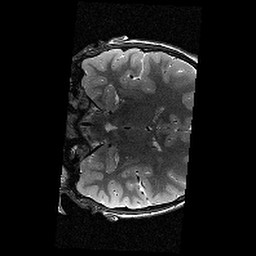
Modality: T2w
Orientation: coronal
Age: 11
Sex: male
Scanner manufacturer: siemens
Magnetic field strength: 3 T
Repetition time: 9.23 s
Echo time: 0.067 s